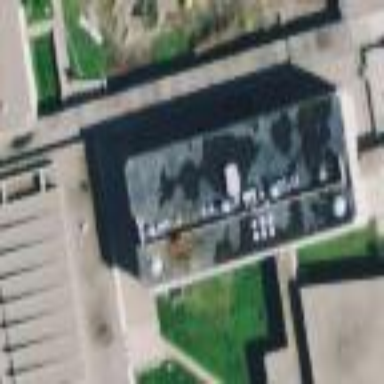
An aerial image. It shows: University building.